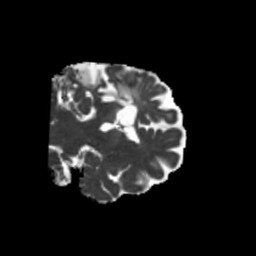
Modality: MD
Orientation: coronal
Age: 53
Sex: female
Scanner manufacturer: siemens
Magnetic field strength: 3 T
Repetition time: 5.25 s
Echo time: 0.08 s